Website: apple
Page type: billing-address
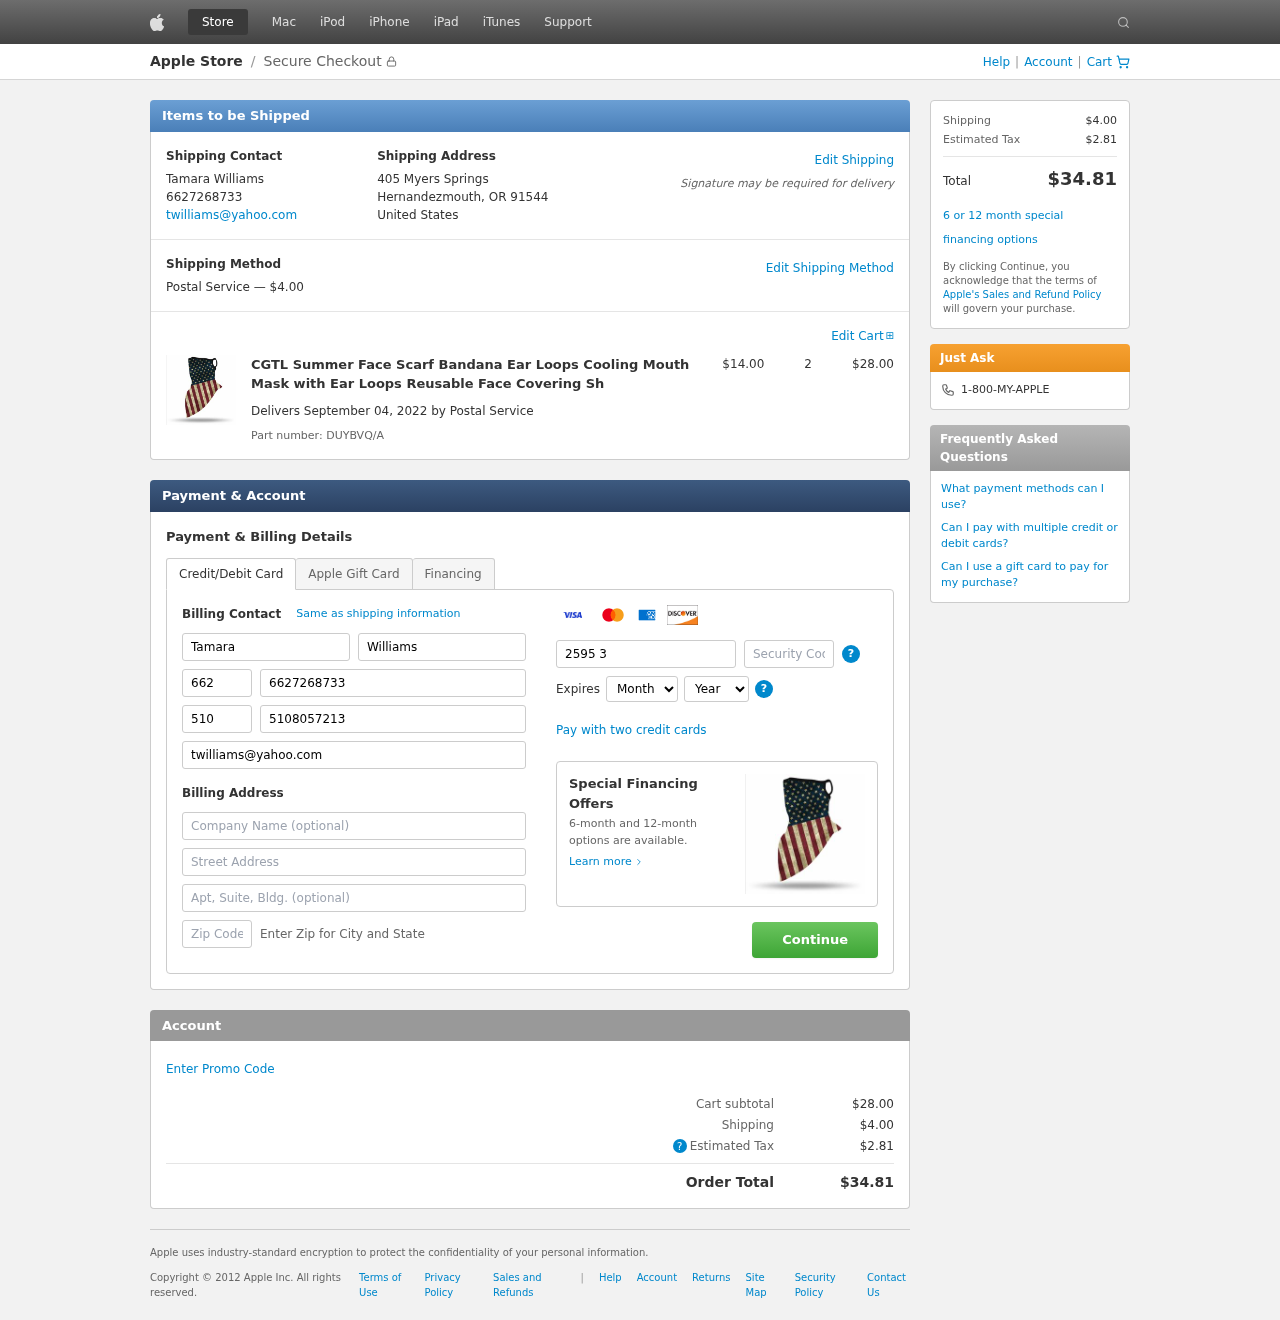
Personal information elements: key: PII_CARD_CVV
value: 424
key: PII_CARD_EXPIRY_MONTH
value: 04
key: PII_CARD_EXPIRY_YEAR
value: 27
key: PII_CARD_NUMBER
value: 2595 3934 9544 9700
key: PII_CITY_STATE_ZIP
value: Hernandezmouth, OR 91544
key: PII_COUNTRY
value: United States
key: PII_EMAIL
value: twilliams@yahoo.com
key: PII_FIRSTNAME
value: Tamara
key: PII_FULLNAME
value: Tamara Williams
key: PII_LASTNAME
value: Williams
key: PII_PHONE
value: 6627268733
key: PII_PHONE_ALT
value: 5108057213
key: PII_PHONE_ALT_AREA
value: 510
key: PII_PHONE_AREA
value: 662
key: PII_STREET
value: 405 Myers Springs
Product elements: key: PRODUCT1_NAME
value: CGTL Summer Face Scarf Bandana Ear Loops Cooling Mouth Mask with Ear Loops Reusable Face Covering Sh
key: PRODUCT1_PRICE
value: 14
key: PRODUCT1_QUANTITY
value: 2
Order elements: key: ORDER_SHIPPING_COST
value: $4.00
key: ORDER_SUBTOTAL
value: $28.00
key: ORDER_DELIVERY_DATE
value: September 04, 2022
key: ORDER_PART_NUMBER
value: DUYBVQ/A
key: ORDER_TAX
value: $2.81
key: ORDER_TOTAL
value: $34.81